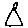
Label: triangle